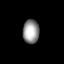
Tissue: lung
Cell type: T cells
Senescence score: 0.1955
Nuclear area (px): 386
Mean DAPI intensity: 148.492